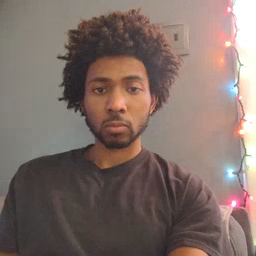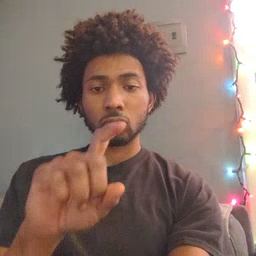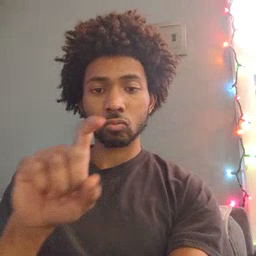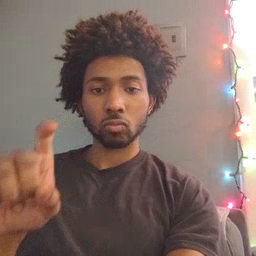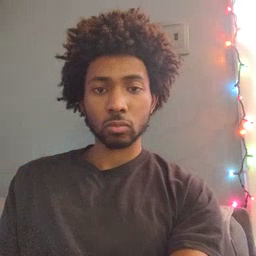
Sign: closet